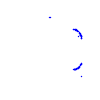
Particle: proton